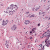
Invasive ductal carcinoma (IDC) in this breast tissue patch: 1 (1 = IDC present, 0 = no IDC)